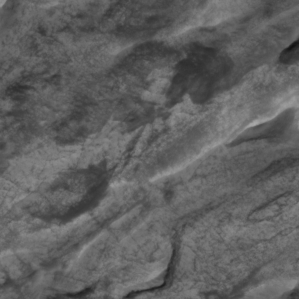
Label: non_frost